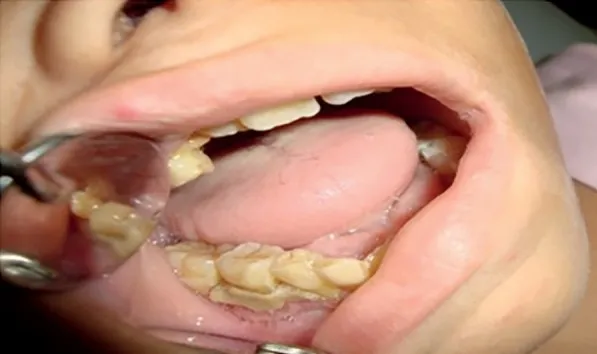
Bone alterations.
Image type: pathology (fish)